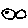
Label: fish